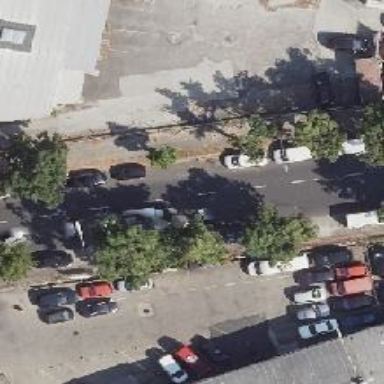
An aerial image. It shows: Broadleaved deciduous tree with parking obstacle nearby.